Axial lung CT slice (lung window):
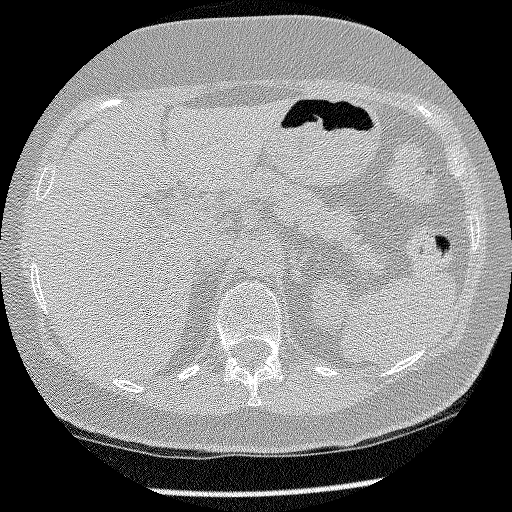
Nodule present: no